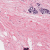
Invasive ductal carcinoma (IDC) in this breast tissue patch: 0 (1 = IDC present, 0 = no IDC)